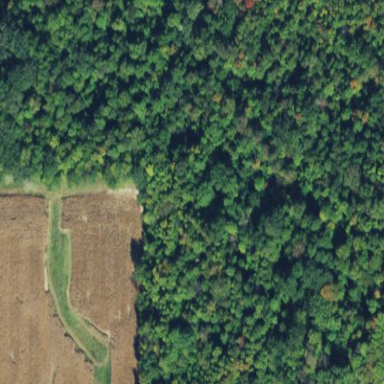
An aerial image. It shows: Deciduous woodland area.